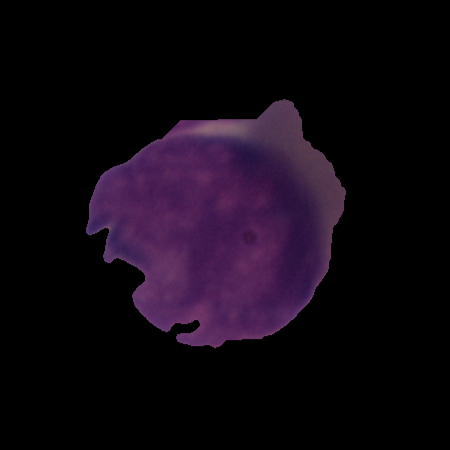
Label: cancer